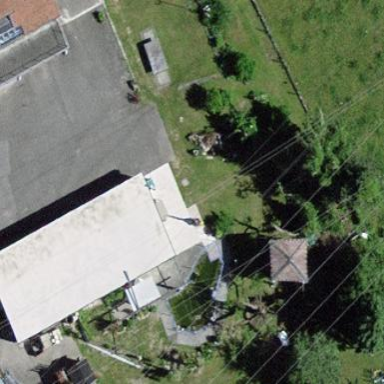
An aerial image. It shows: View of roof of building.